【题型】证明题　【知识点】平面几何　【难度】medium
好学的小王同学在学完锐角三角比后，想探究锐角 \(\triangle ABC\) 中 \(\dfrac{a}{\sin A}\)，\(\dfrac{b}{\sin B}\)，\(\dfrac{c}{\sin C}\) 之间的关系，他想起数学课上老师常讲的“特殊到一般”思想，于是决定先研究直角三角形的情况。

\vspace{1em}

\ding{172} 请帮助小王完成推理过程，填空：

如图①，在 \(\text{Rt}\triangle ABC\) 中，\(\sin A = \dfrac{a}{c}\)，\(\sin B = \dfrac{b}{c}\)，

\[
\therefore c = \dfrac{a}{\sin A},\quad c = \dfrac{b}{\sin B}.
\]

\[
\therefore \dfrac{a}{\sin A} \boldsymbol{=} \dfrac{b}{\sin B} \quad (\text{填}>\text{,}<\text{或}=).
\]

小王根据直角三角形时的经验，猜想出锐角三角形时的结论，但证明遇到了困难，于是他找到数学老师求助。老师肯定了他（1）的证明过程和猜想的结论，师生对话如下。

师：（1）证明的关键是什么？

生：找到了与 \(\sin A > \sin B\) 都有关的边 \(c\)，可是现在不是直角三角形，找不到斜边 \(c\)。

师：并不是找斜边，而是找与 \(\sin A > \sin B\) 都有关的边，可以尝试作辅助线解决这个问题。

生：作高！可是这样也只能说明 \(\dfrac{a}{\sin A}\)，\(\dfrac{b}{\sin B}\) 之间的关系，\(\dfrac{c}{\sin C}\) 怎么加入呢？

师：同理可得。

\vspace{1em}

\ding{173} 请帮助小王完成锐角三角形时结论的证明：

如图②，在锐角 \(\triangle ABC\) 中，\(\dfrac{a}{\sin A} \boldsymbol{=} \dfrac{b}{\sin B} \boldsymbol{=} \dfrac{c}{\sin C} \quad (\text{填}>\text{,}<\text{或}=)\)。

小王完成证明后又找到数学老师，老师肯定了他的答案，并告诉他实际上钝角也有三角比，并且（2）结论在钝角三角形中也是成立的。数学老师又给小王出了一道题：

\ding{174} 请利用已学的特殊锐角的三角比的值和（2）的结论求出 \(\sin 105^\circ\) 的值。

（要求：1、画出对应的钝角三角形的示意图，并标出角度；2、直接写出结果）
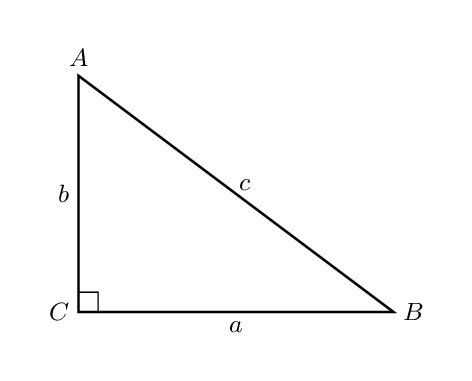
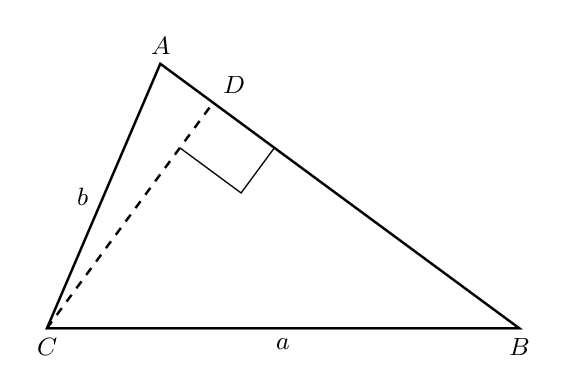
【解答】
【答案】(1) \(\boldsymbol{\dfrac{a}{\sin A}}\)；\(\boldsymbol{\dfrac{b}{\sin B}}\)；\(\boldsymbol{=}\)
(2) \(\boldsymbol{=}\)；\(\boldsymbol{=}\)；证明见解析
(3) 图见解析，\(\boldsymbol{\dfrac{\sqrt{6}+\sqrt{2}}{4}}\)

\vspace{1em}

【分析】本题考查了锐角三角函数的应用，掌握正弦的定义，学会添加辅助线构造直角三角形是解题的关键。

（1）结合题意，完成推理过程即可；

（2）作 \(CD \perp AB\) 于点 \(D\)，则 \(\angle ADC = \angle BDC = 90^\circ\)，分别在 \(\text{Rt}\triangle ACD\) 和 \(\text{Rt}\triangle BCD\) 中利用正弦的定义得到 \(CD = b\sin A\)，\(CD = a\sin B\)，等量代换即可得出答案；

（3）作 \(\triangle ABC\) 使得 \(\angle B = 30^\circ\)，\(\angle C = 45^\circ\)，则 \(\angle A = 180^\circ - \angle B - \angle C = 105^\circ\)，作 \(AD \perp BC\) 于点 \(D\)，利用特殊锐角的三角比得到 \(BD = \sqrt{3}AD\)，\(AB = 2AD\)，设 \(AD = CD = m\)，表示出 \(BC\)、\(AB\) 的长，再由（2）得结论可得 \(\dfrac{BC}{\sin A} = \dfrac{AB}{\sin C}\)，代入数据即可求出 \(\sin 105^\circ\) 的值。

\vspace{1em}

【详解】（1）解：如图①，在 \(\text{Rt}\triangle ABC\) 中，\(\sin A = \dfrac{a}{c}\)，\(\sin B = \dfrac{b}{c}\)，
\[
\therefore c = \dfrac{a}{\sin A},\quad c = \dfrac{b}{\sin B},
\]
\[
\therefore \dfrac{a}{\sin A} = \dfrac{b}{\sin B}.
\]

故答案为：\(\dfrac{a}{\sin A}\)；\(\dfrac{b}{\sin B}\)；\(=\)。

---

（2）证明：如图，作 \(CD \perp AB\) 于点 \(D\)，则 \(\angle ADC = \angle BDC = 90^\circ\)。

在 \(\text{Rt}\triangle ACD\) 中，\(\sin A = \dfrac{CD}{AC} = \dfrac{CD}{b}\)，
\[
\therefore CD = b\sin A,
\]
在 \(\text{Rt}\triangle BCD\) 中，\(\sin B = \dfrac{CD}{BC} = \dfrac{CD}{a}\)，
\[
\therefore CD = a\sin B,
\]
\[
\therefore b\sin A = a\sin B,
\]
\[
\therefore \dfrac{a}{\sin A} = \dfrac{b}{\sin B}.
\]
同理可得：\(\dfrac{a}{\sin A} = \dfrac{c}{\sin C}\)，
\[
\therefore \dfrac{a}{\sin A} = \dfrac{b}{\sin B} = \dfrac{c}{\sin C}.
\]

故答案为：\(=\)；\(=\)。

---

（3）解：作 \(\triangle ABC\) 使得 \(\angle B = 30^\circ\)，\(\angle C = 45^\circ\)，则 \(\angle A = 180^\circ - \angle B - \angle C = 105^\circ\)，如图所示，钝角三角形的示意图即为所求：

作 \(AD \perp BC\) 于点 \(D\)，则 \(\angle ADC = \angle ADB = 90^\circ\)，
\[
\because \angle C = 45^\circ,
\]
\[
\therefore \angle DAC = 90^\circ - \angle C = 45^\circ,
\]
\[
\therefore \angle DAC = \angle C,
\]
\[
\therefore AD = CD.
\]
在 \(\text{Rt}\triangle ABD\) 中，\(\tan B = \dfrac{AD}{BD} = \tan 30^\circ\)，\(\sin B = \dfrac{AD}{AB} = \sin 30^\circ\)，
\[
\therefore BD = \dfrac{AD}{\tan 30^\circ} = \sqrt{3}AD,\quad AB = \dfrac{AD}{\sin 30^\circ} = 2AD.
\]
设 \(AD = CD = m\)，则 \(AB = 2m\)，\(BD = \sqrt{3}m\)，
\[
\therefore BC = BD + CD = (\sqrt{3} + 1)m.
\]
由（2）的结论得，\(\dfrac{BC}{\sin A} = \dfrac{AB}{\sin C}\)，
\[
\therefore \dfrac{(\sqrt{3} + 1)m}{\sin 105^\circ} = \dfrac{2m}{\sin 45^\circ},
\]
解得：\(\sin 105^\circ = \dfrac{\sqrt{6} + \sqrt{2}}{4}\)。

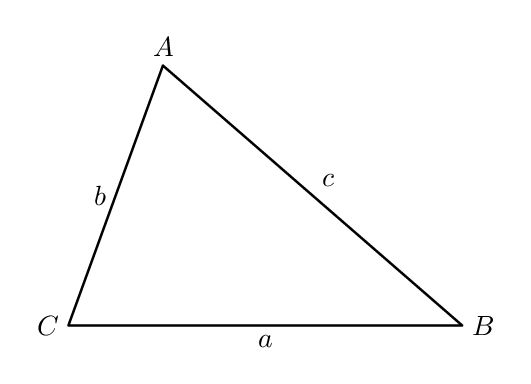
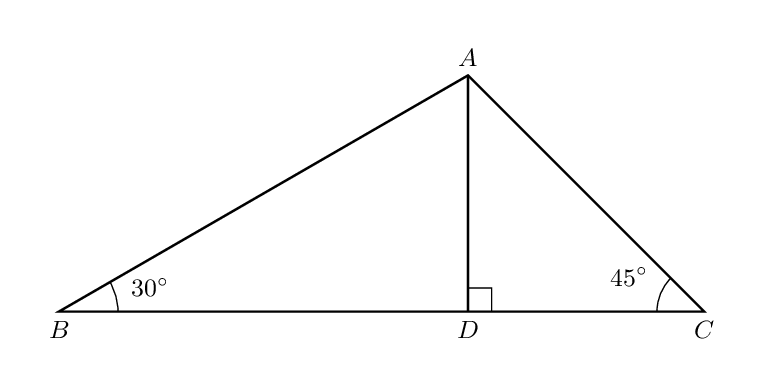